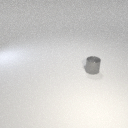
small gray metal cylinder